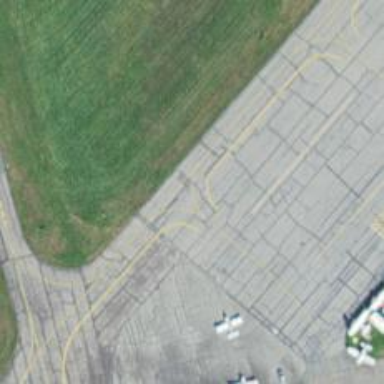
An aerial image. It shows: Image of taxiway at airport.